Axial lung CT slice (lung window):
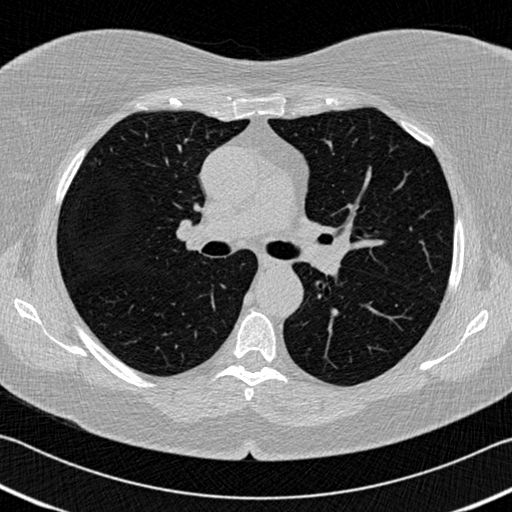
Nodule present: no